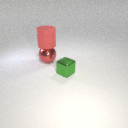
large red metal sphere below large red rubber cylinder